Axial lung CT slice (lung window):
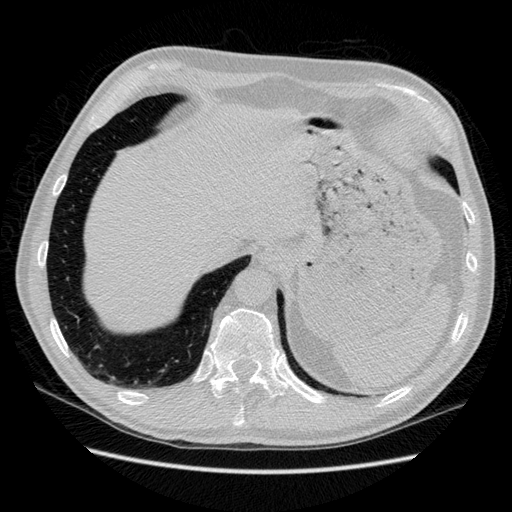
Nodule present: no